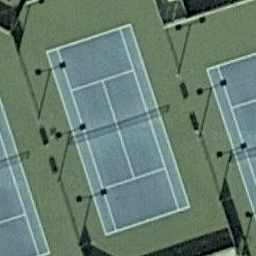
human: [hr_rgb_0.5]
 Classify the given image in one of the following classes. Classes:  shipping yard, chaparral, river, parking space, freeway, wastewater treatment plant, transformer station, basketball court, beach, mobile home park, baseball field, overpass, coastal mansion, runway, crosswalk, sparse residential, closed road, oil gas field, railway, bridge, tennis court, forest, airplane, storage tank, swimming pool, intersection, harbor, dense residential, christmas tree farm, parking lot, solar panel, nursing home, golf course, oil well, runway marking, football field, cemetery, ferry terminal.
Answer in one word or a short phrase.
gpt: tennis court